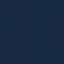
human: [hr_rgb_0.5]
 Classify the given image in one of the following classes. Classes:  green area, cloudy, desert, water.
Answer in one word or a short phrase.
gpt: water